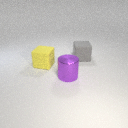
large purple metal cylinder in front of large gray rubber cube